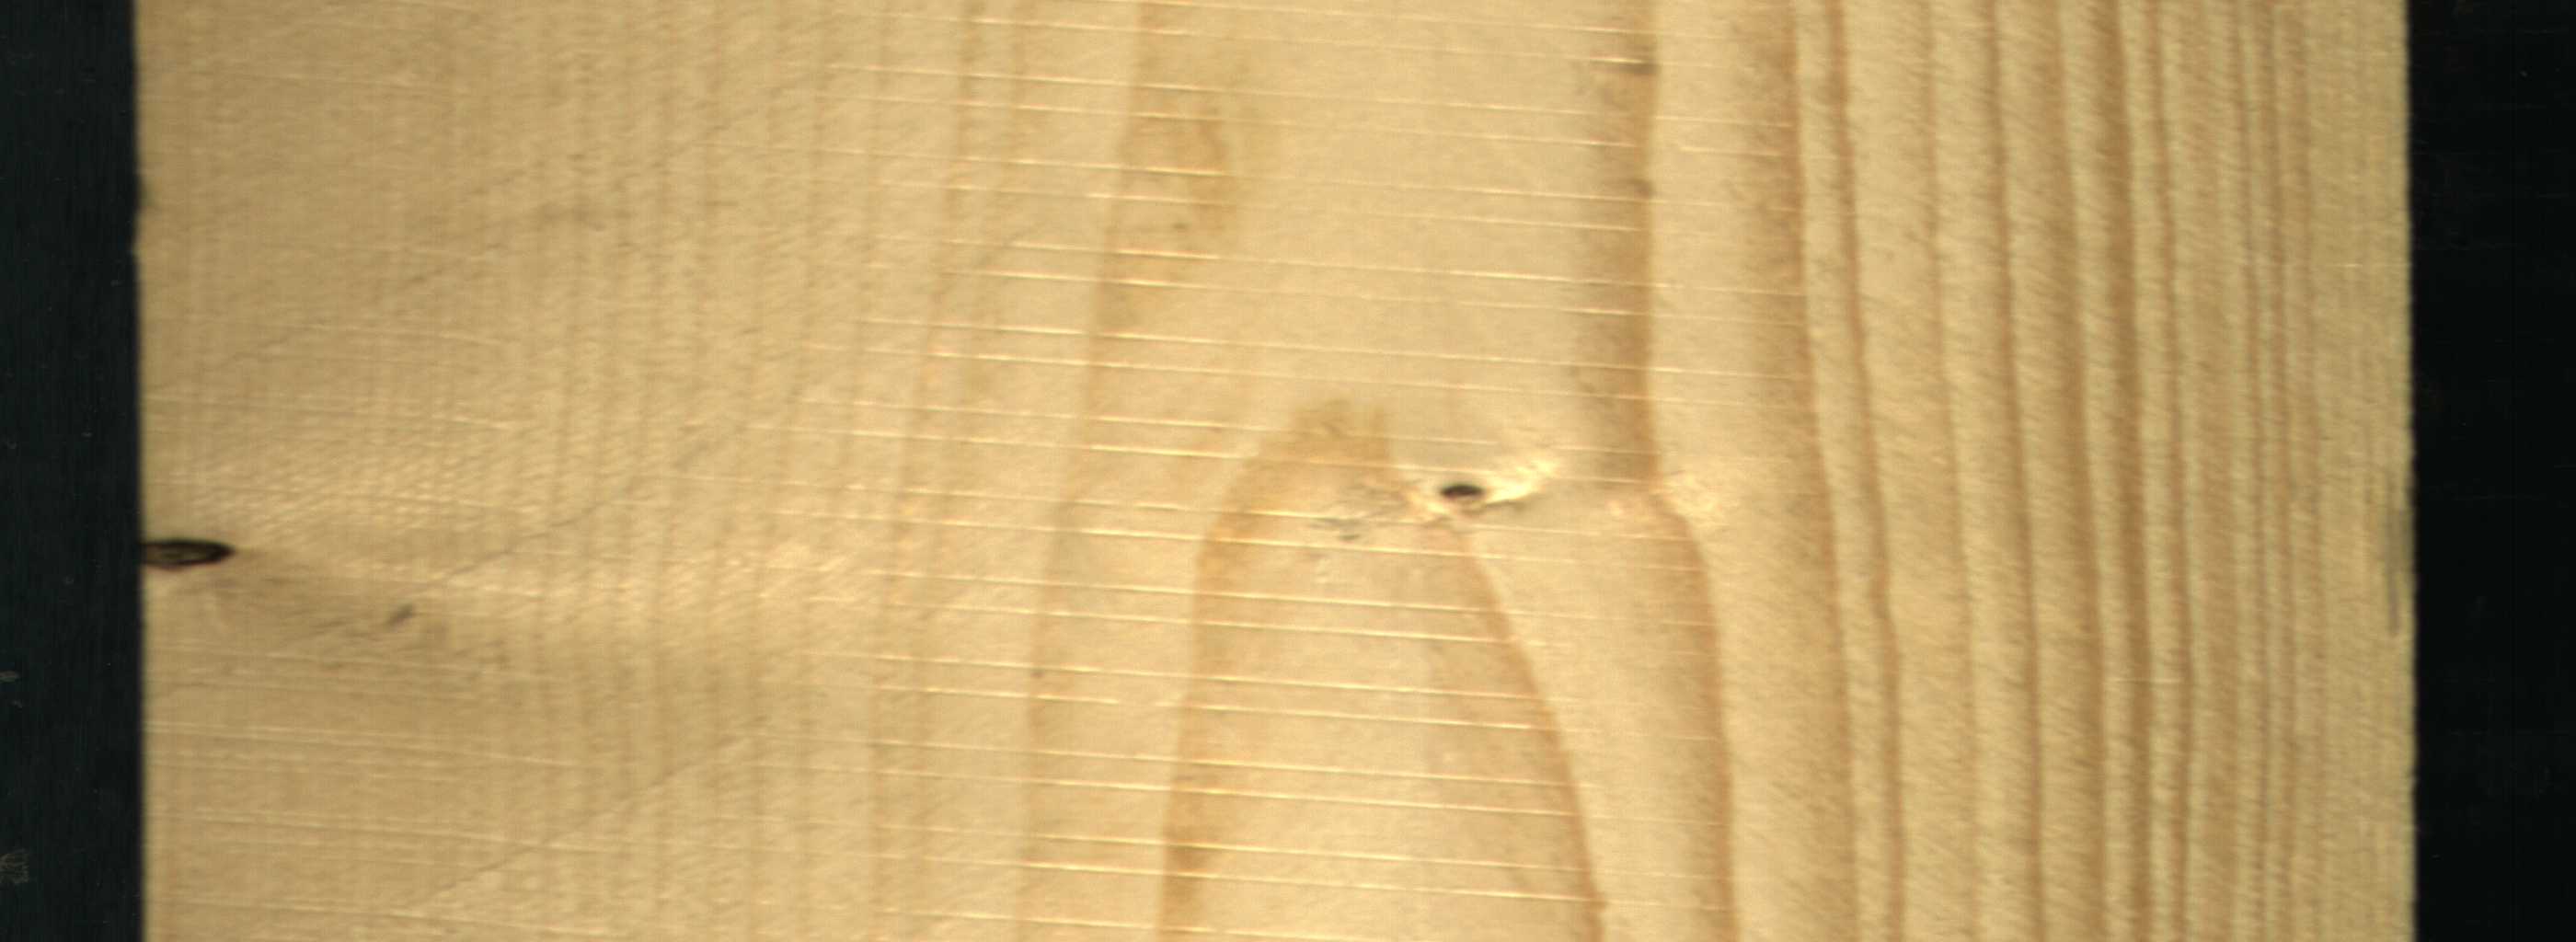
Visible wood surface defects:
Dead_Knot
Live_Knot